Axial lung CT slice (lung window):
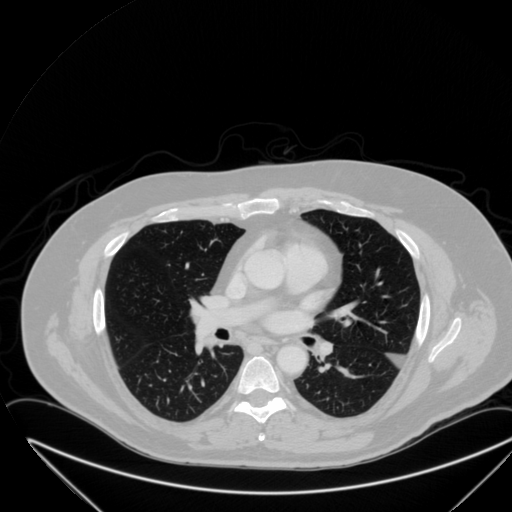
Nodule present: no